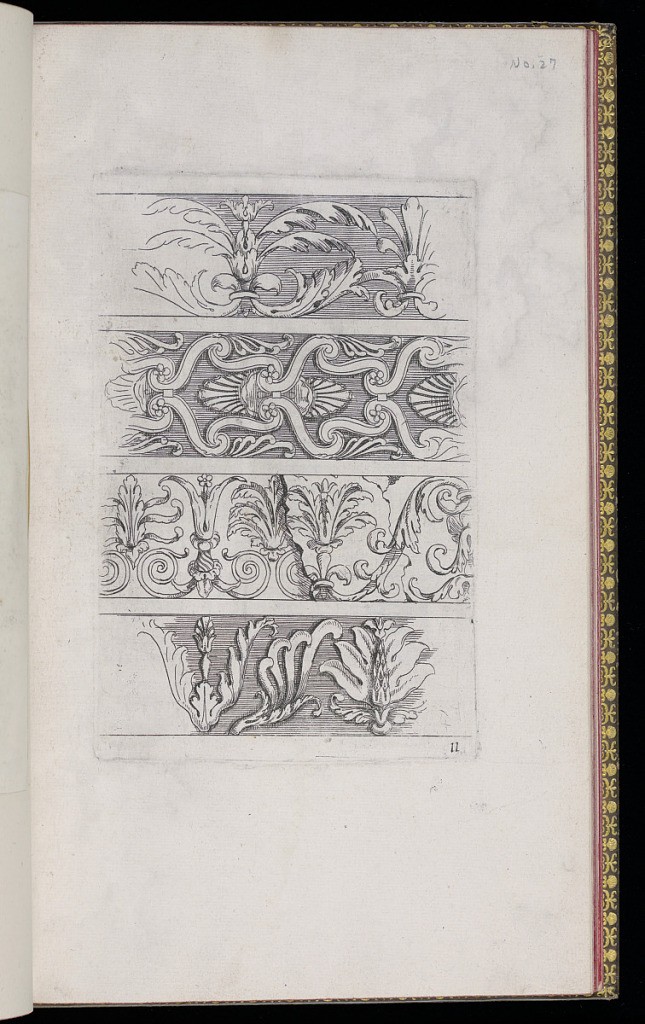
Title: Foliate Scroll Designs
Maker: D. Antoine Pierretz, French, active 1647
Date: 1648
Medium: Etching on laid paper
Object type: Print
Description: Four foliate frieze designs featuring classical motifs - acanthus leaves, scrolling leaves, flowers, and palmettes. The plate is numbered.